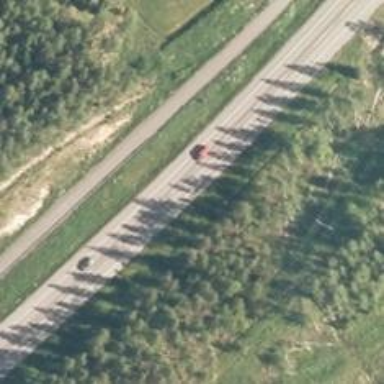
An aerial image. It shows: Asphalt trunk highway.